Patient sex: F
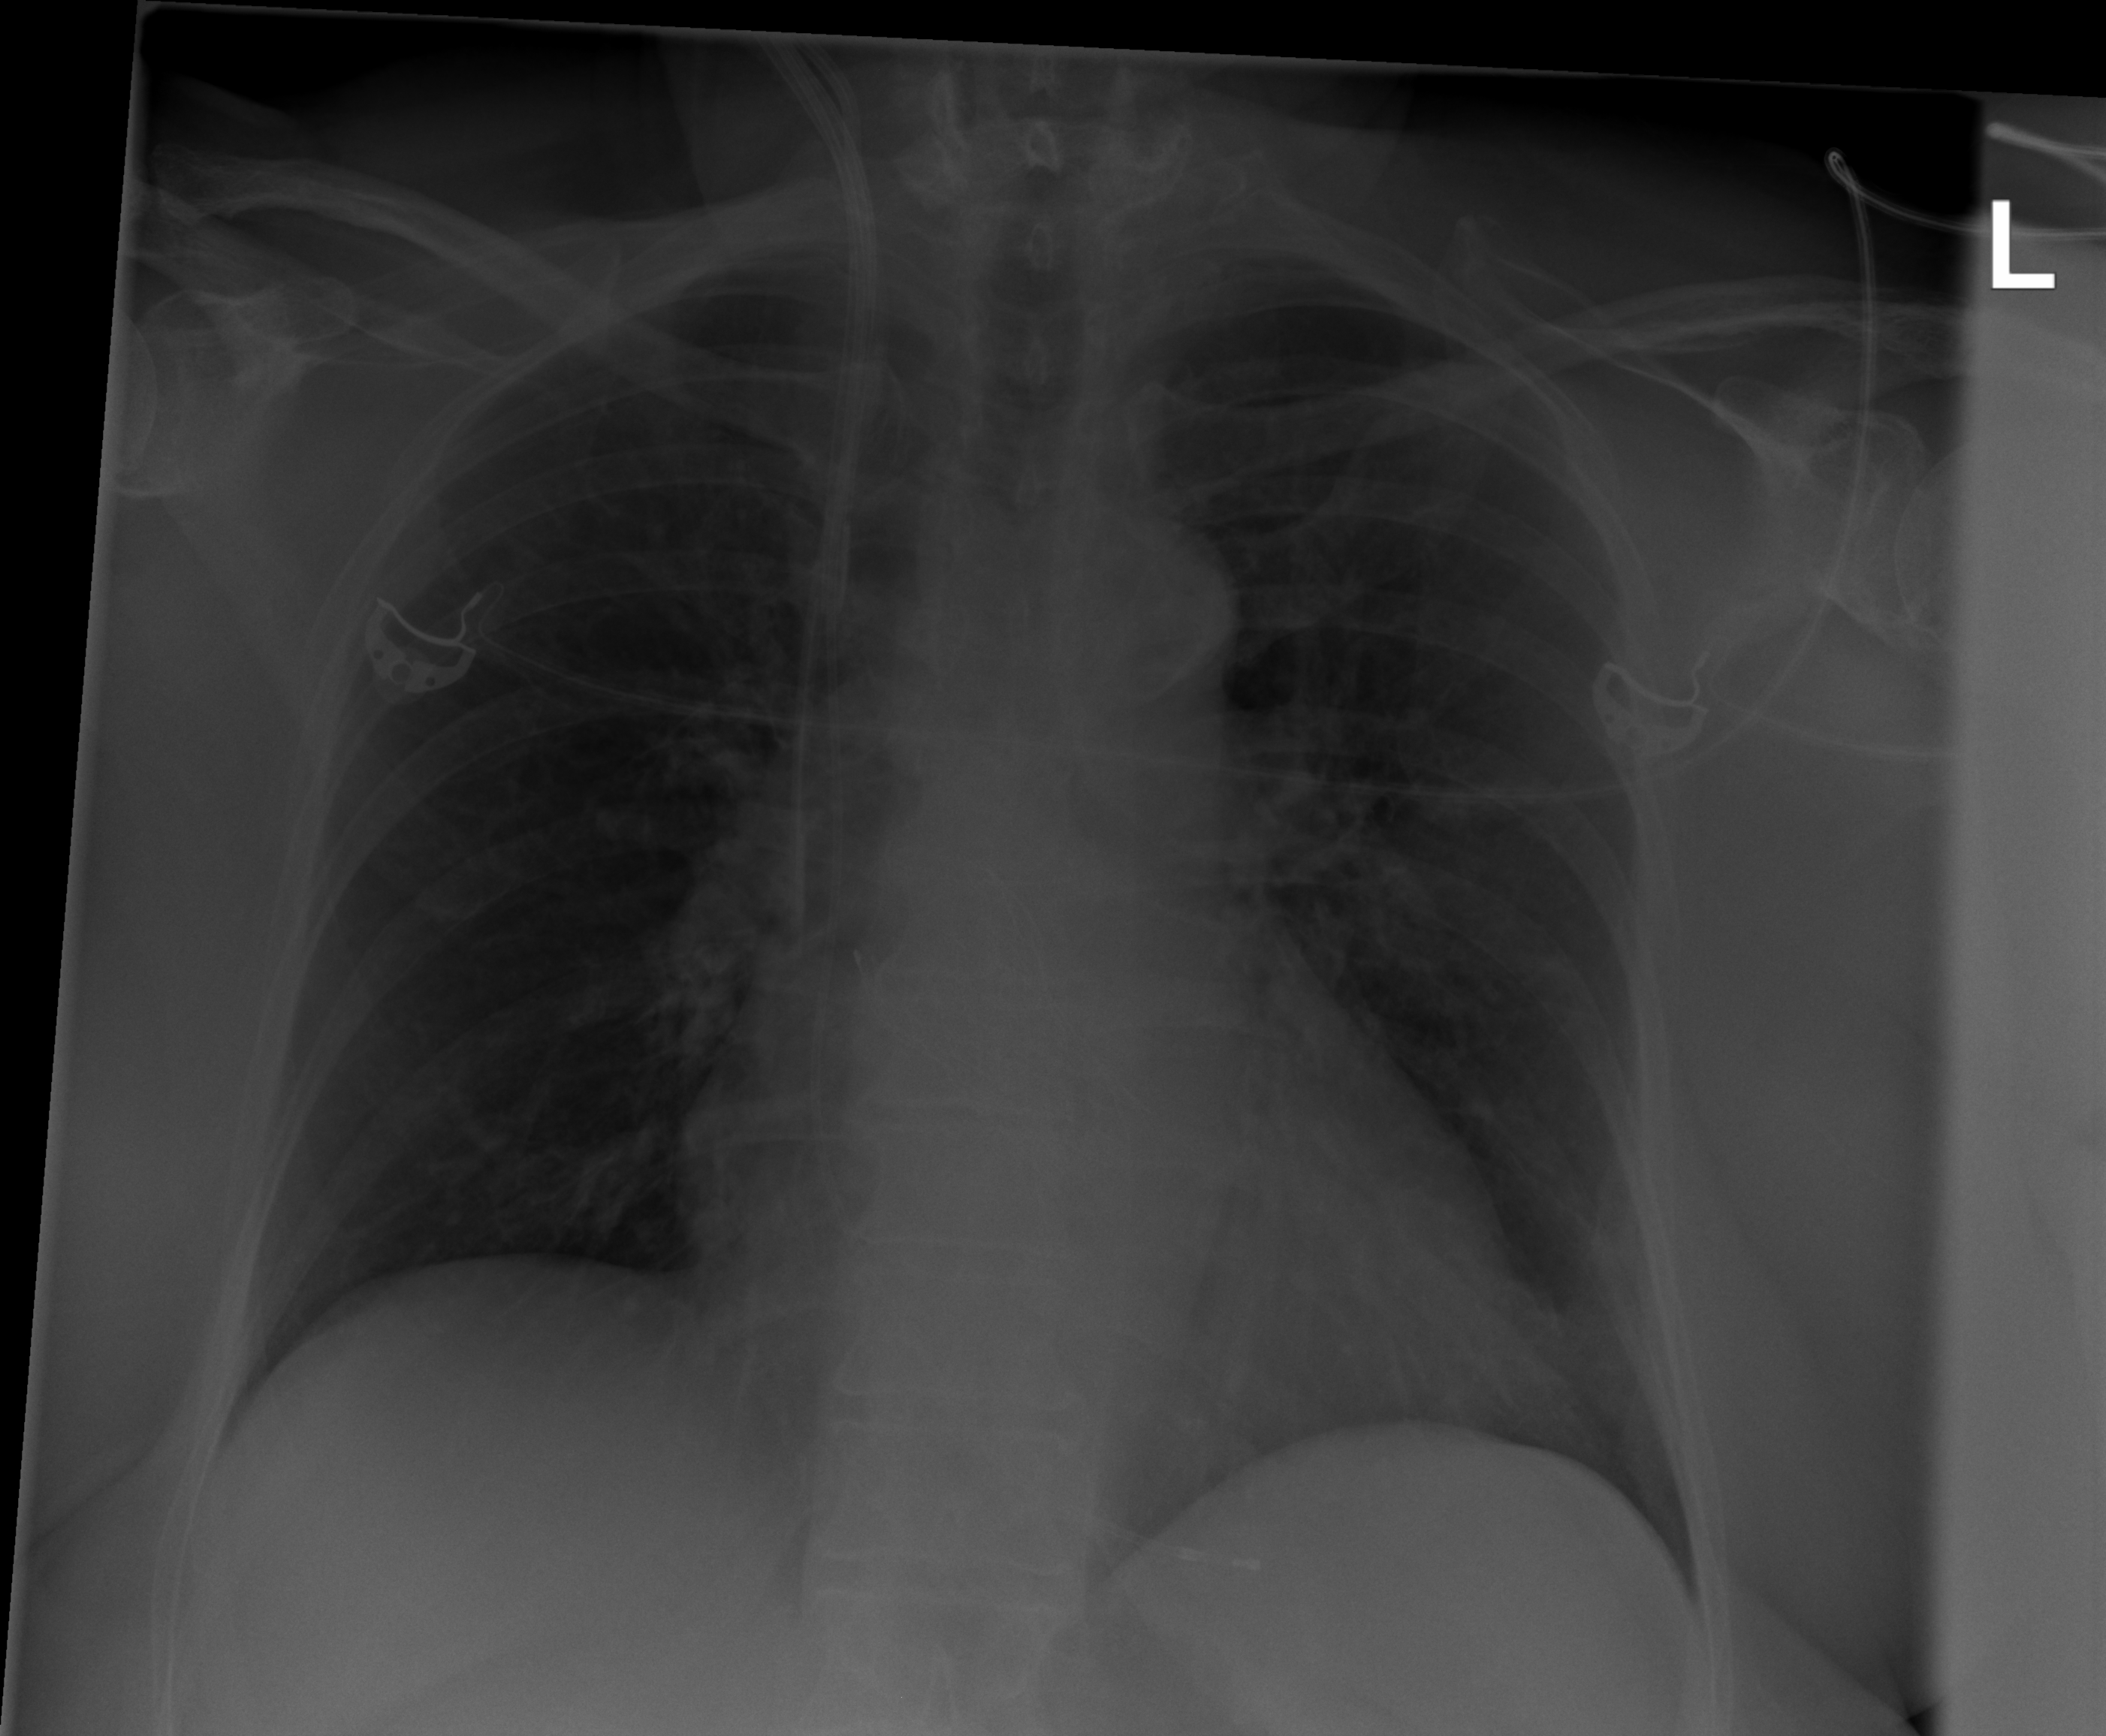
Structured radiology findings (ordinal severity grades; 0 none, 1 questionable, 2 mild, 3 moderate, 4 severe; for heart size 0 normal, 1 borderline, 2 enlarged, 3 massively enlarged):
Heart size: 2
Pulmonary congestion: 2
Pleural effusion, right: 0
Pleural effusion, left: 0
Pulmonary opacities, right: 0
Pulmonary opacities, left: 0
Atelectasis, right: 0
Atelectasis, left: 0